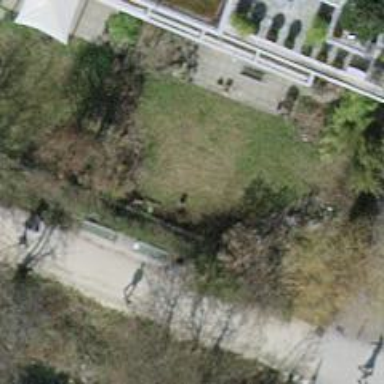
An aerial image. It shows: Bench for seating.